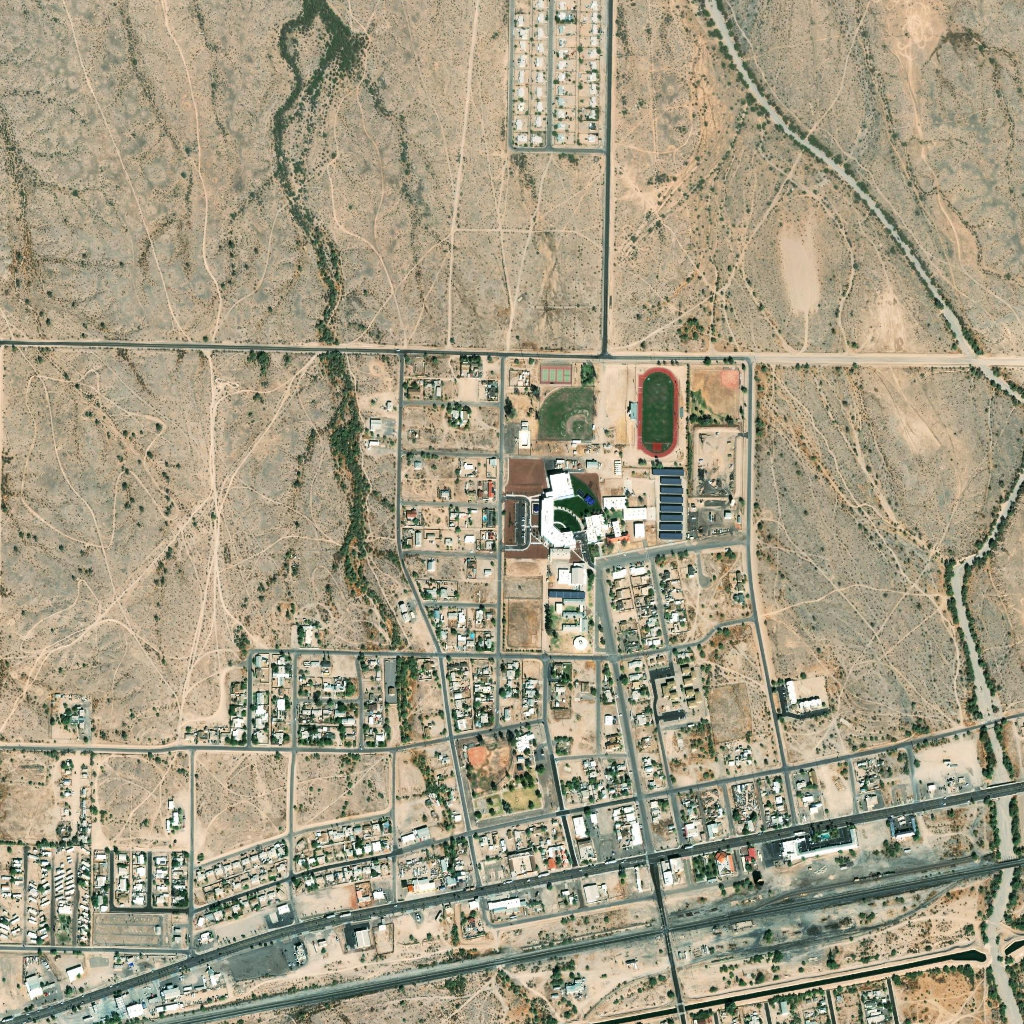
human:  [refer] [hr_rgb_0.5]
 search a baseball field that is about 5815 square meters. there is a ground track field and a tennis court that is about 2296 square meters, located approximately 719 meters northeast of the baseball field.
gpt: <box>[[45, 72, 50, 77, 0]]</box>

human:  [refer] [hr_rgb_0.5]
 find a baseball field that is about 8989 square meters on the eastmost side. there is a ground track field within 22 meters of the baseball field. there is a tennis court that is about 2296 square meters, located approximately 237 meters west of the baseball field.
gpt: <box>[[67, 36, 72, 41, 0]]</box>